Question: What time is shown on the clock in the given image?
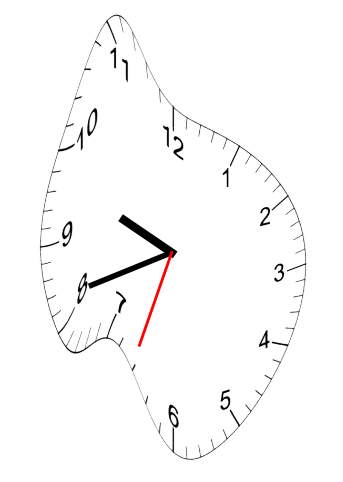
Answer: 09:41:33